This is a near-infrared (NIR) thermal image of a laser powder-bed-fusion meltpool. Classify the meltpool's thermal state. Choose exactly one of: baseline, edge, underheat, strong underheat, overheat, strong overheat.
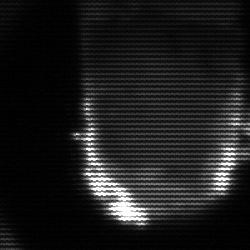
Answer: baseline